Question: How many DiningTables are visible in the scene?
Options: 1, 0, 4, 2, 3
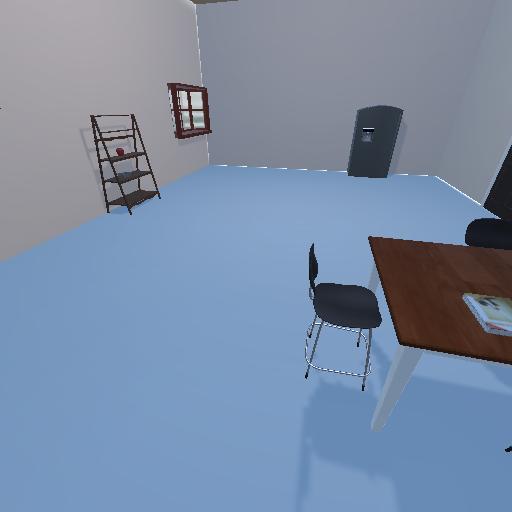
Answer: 1